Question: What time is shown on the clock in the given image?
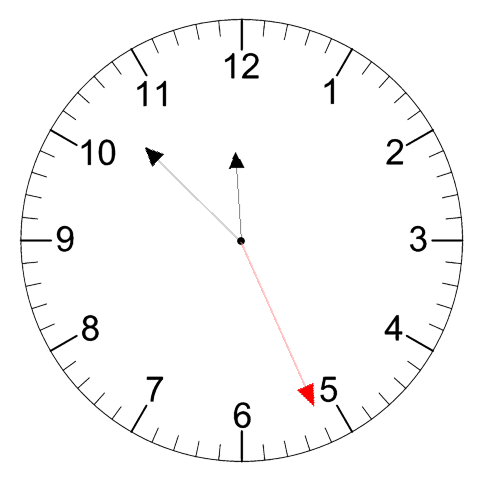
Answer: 11:52:26